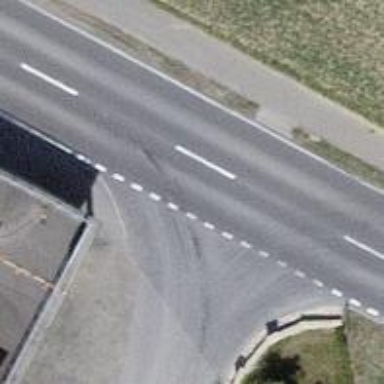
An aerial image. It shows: Secondary road with asphalt surface.